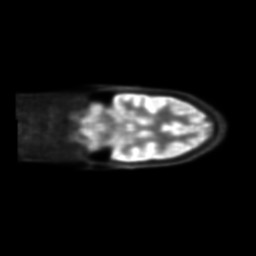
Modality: PET
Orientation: coronal
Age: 32
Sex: female
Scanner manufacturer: siemens